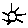
Label: sun